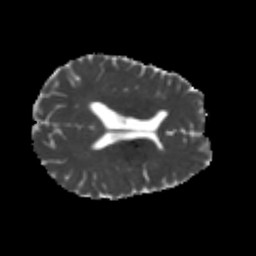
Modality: MD
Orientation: axial
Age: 22
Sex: male
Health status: healthy
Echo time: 0.074 s